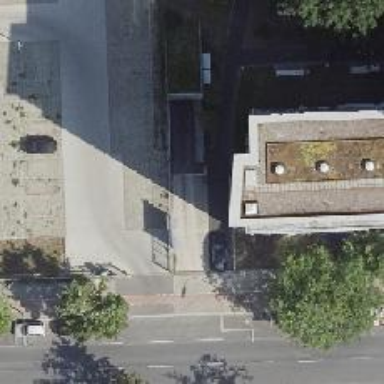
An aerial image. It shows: Parking entrance.